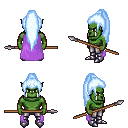
a pixel art fantasy rpg character, male body template, orc, green skin, lavender cape, metal pants, white cyan extra-long topknot hairstyle, metal boots, spear, four views (front, back, left, right), 2x2 character sprite sheet, small pixel art, hard edges, no anti-aliasing